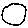
Label: circle